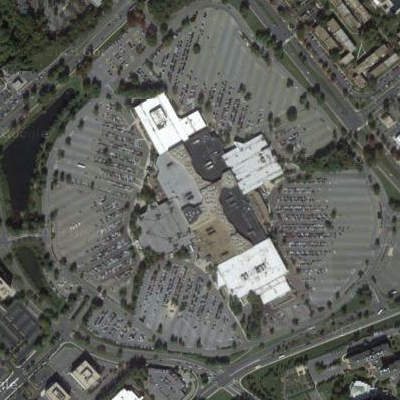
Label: gParking